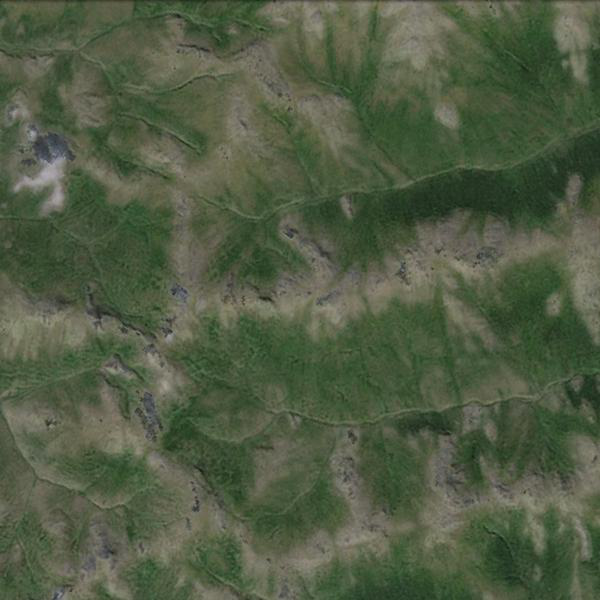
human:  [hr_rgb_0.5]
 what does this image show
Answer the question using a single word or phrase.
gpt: mountains